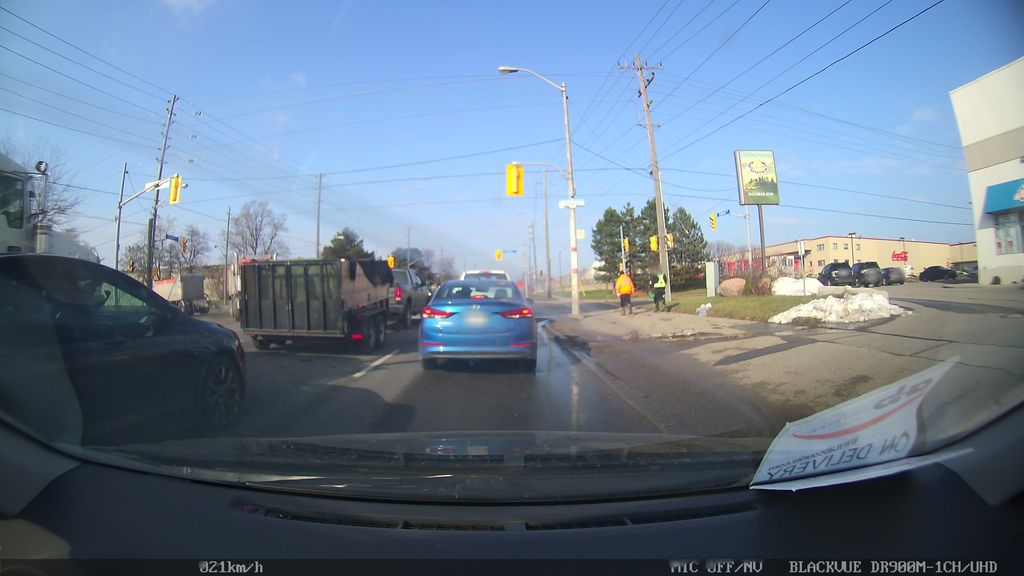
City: toronto